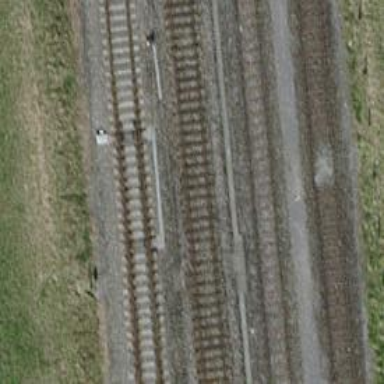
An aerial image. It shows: Railway switch.